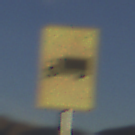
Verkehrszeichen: KFZZulaessigeGesamtmasse3Komma5TOhnePfeilsymbol
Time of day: SunriseSunset
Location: Outdoor (Nature)
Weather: PartlyCloudy
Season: NotSpecified
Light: Natural